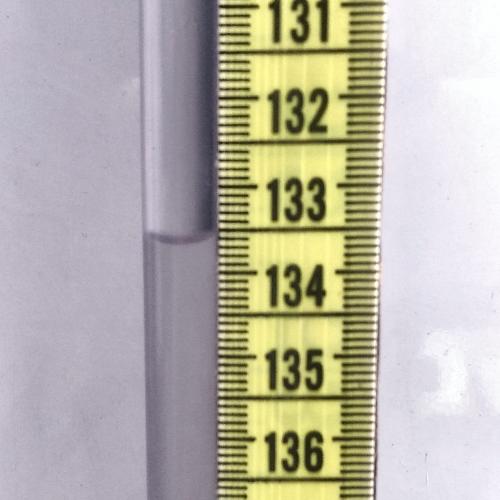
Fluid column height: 133.6 cm